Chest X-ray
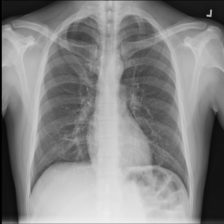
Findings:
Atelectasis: negative
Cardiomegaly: negative
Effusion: negative
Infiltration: negative
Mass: negative
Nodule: negative
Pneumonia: negative
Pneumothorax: negative
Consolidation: negative
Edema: negative
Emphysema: negative
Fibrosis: negative
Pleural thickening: negative
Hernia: negative